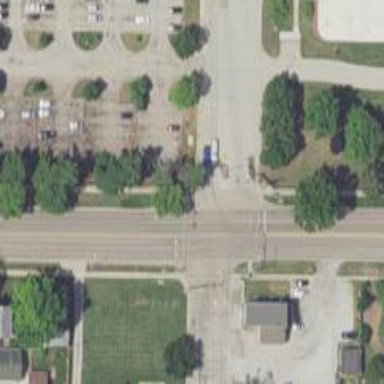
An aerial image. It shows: Footway with asphalt surface and marked with lines at the crossing.